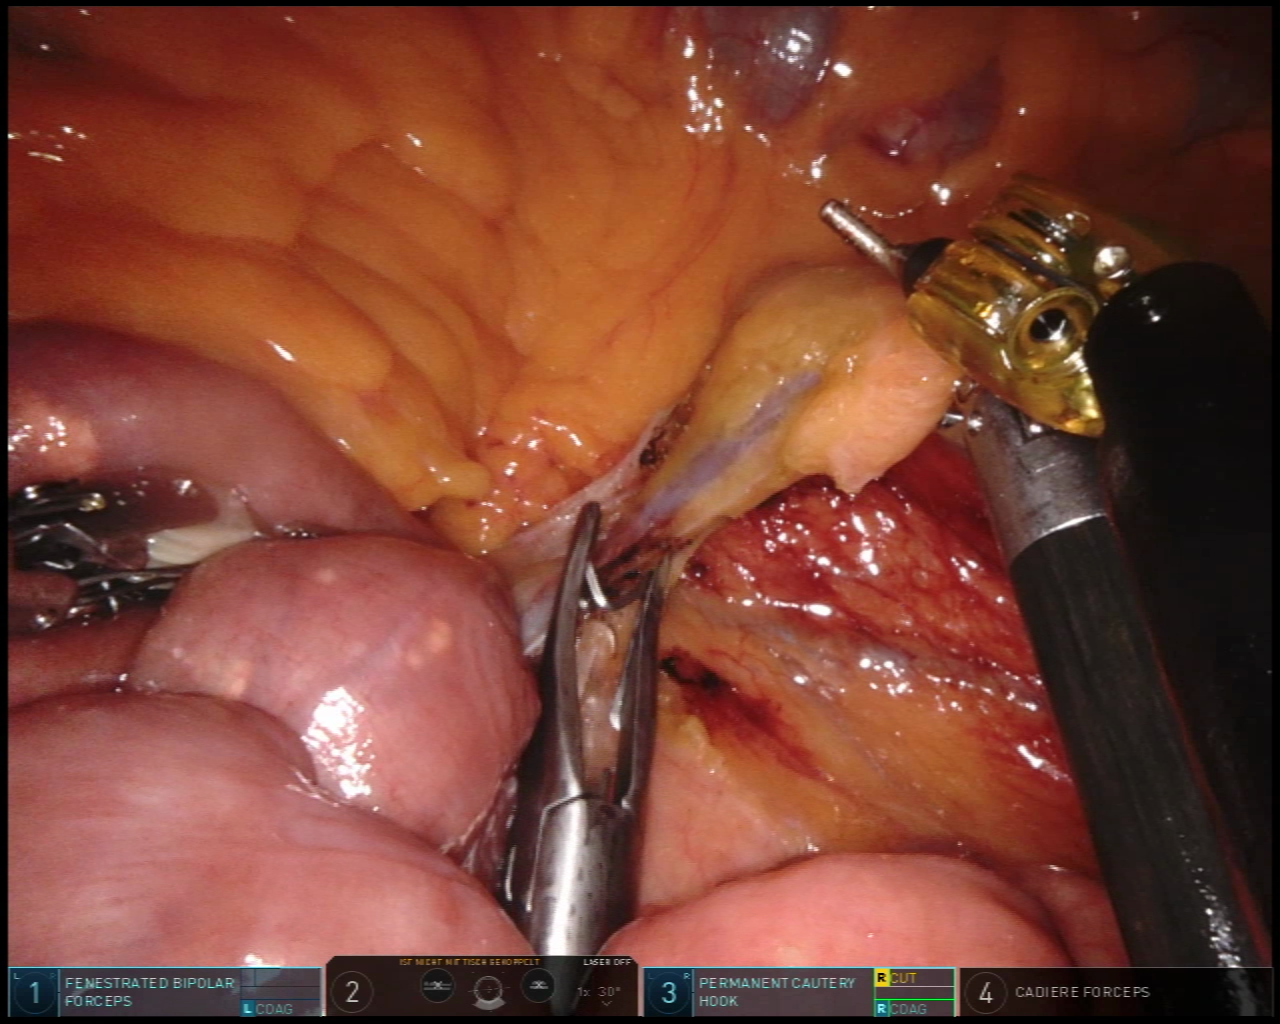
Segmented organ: intestinal_veins
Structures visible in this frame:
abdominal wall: no
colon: yes
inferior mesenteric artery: no
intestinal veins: yes
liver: no
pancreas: no
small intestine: yes
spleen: no
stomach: no
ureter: no
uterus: no
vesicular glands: no